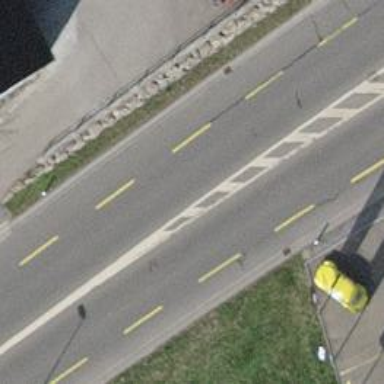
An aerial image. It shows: Asphalt road classified as primary highway.